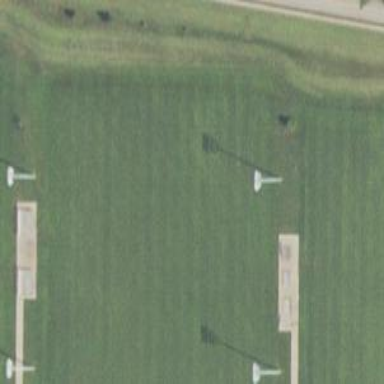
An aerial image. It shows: Soccer pitch designated for leisure and sports activities.